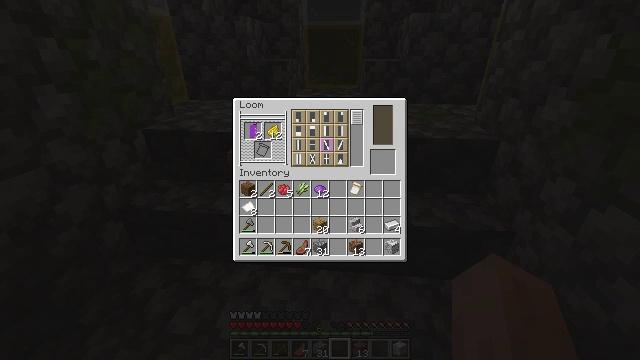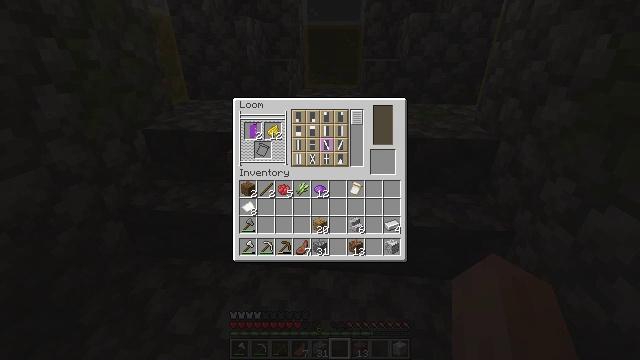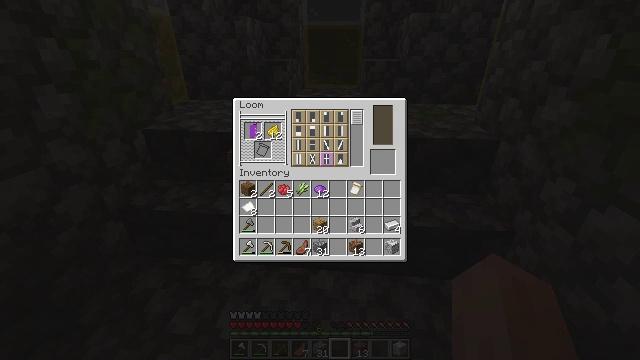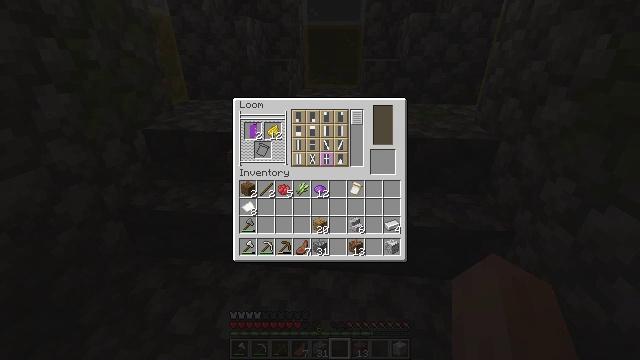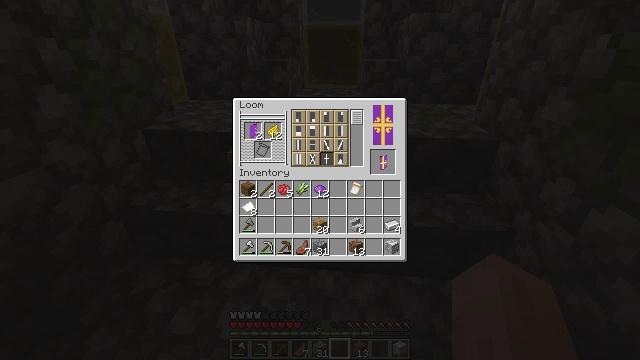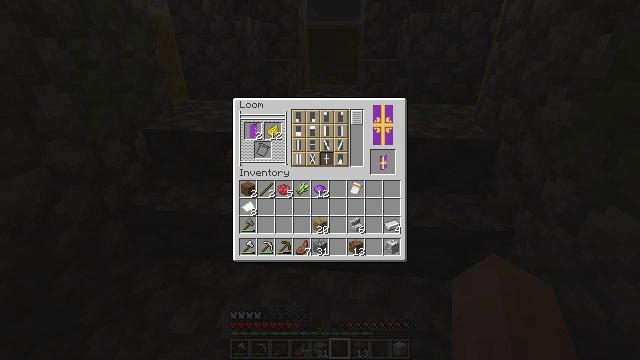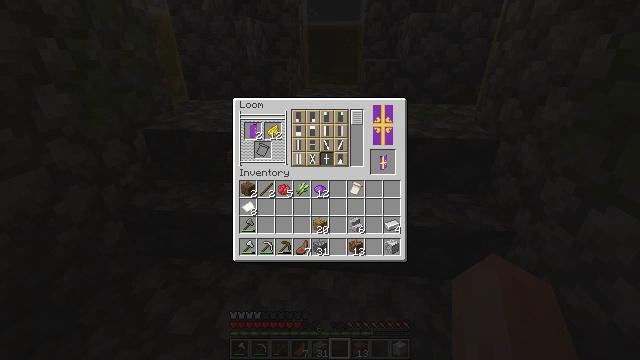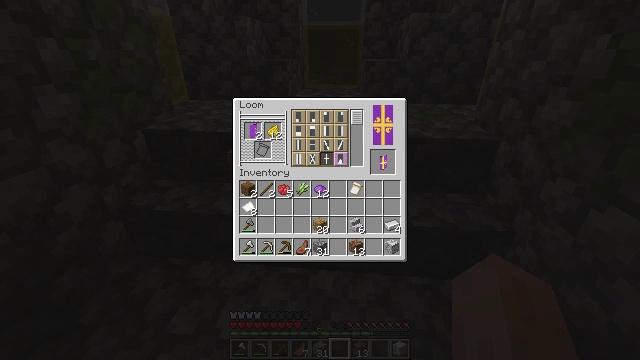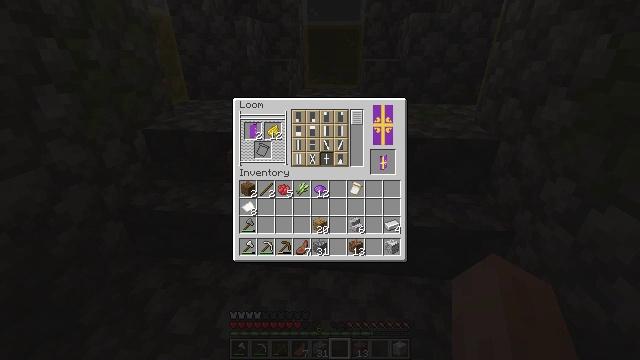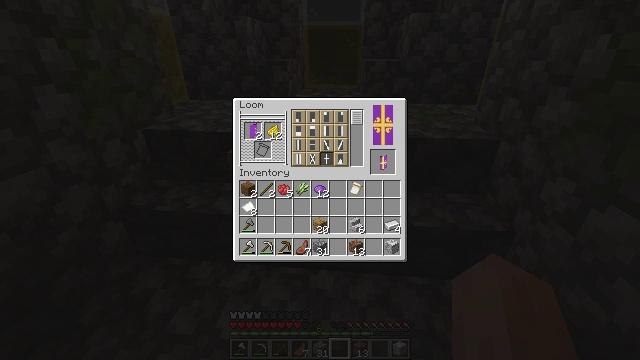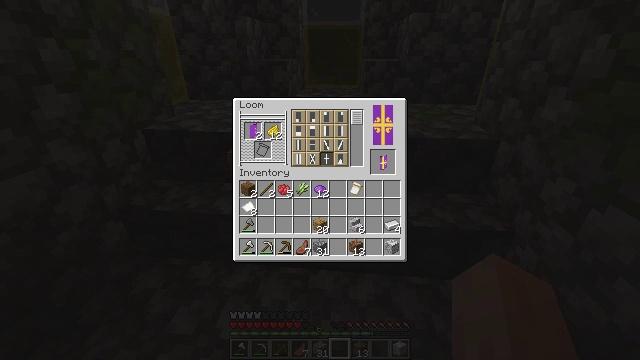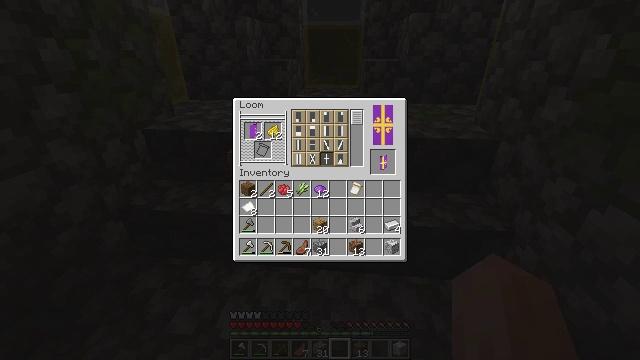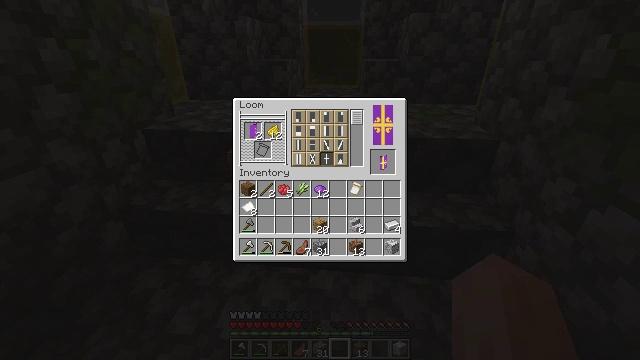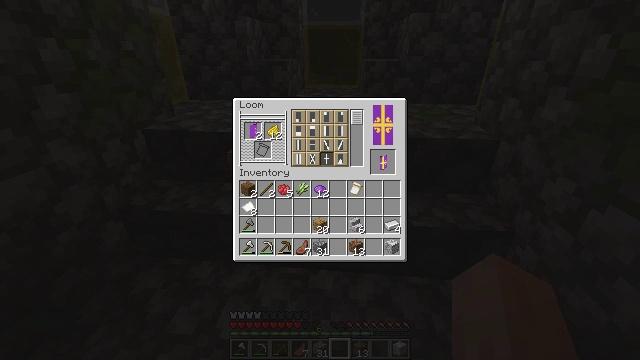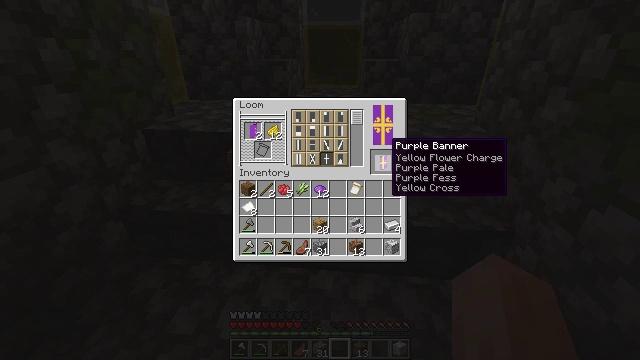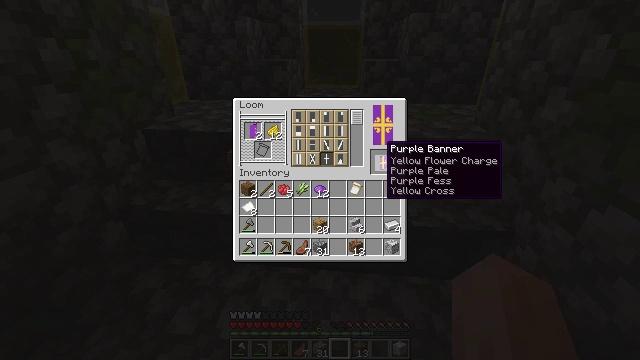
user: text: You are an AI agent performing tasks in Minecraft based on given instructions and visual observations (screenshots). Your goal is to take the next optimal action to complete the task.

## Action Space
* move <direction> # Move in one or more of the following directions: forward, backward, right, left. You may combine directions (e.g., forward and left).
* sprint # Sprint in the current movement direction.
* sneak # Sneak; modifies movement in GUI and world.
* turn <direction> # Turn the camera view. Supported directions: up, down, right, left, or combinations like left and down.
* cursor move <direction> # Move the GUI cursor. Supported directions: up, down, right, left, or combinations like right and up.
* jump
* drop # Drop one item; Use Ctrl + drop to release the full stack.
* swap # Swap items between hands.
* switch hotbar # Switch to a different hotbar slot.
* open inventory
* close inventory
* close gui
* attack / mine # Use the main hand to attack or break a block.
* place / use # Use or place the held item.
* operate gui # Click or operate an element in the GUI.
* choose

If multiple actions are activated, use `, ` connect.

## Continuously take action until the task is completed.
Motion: motion action
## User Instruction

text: Recycle the loom from its place.
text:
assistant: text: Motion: no_op
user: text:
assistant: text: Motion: cursor move down
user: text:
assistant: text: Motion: no_op
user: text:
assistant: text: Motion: operate gui
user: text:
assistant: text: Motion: operate gui
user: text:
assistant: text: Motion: operate gui
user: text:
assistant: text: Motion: cursor move right
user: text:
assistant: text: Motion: cursor move right and up
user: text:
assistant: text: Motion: sneak, cursor move right
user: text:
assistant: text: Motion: sneak, cursor move right
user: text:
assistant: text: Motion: sneak
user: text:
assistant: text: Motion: sneak
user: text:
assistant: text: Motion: sneak, cursor move left
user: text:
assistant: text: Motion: sneak
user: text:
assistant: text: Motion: sneak
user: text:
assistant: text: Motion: sneak
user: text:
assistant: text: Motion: sneak
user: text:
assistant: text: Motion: sneak
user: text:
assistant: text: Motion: sneak
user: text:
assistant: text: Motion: sneak, operate gui
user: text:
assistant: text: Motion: sneak, operate gui
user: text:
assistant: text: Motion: sneak, operate gui
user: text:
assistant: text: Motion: sneak
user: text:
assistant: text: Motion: sneak
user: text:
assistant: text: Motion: sneak
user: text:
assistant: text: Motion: sneak
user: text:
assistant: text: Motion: no_op
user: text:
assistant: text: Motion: no_op
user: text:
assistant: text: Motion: no_op
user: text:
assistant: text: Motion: no_op